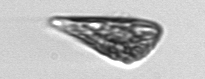
Label: Licmophora